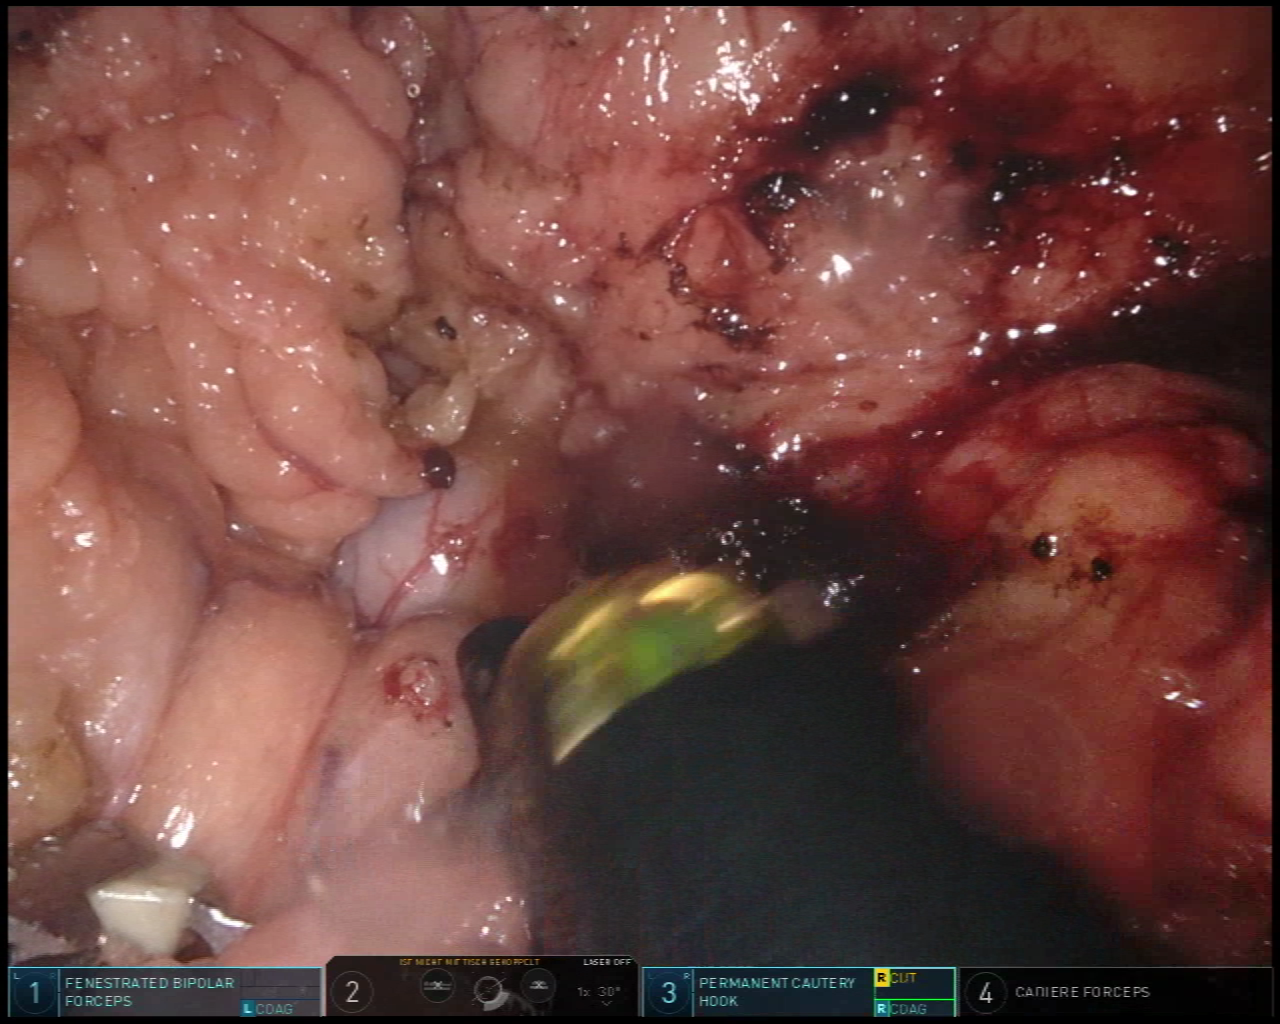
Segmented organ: stomach
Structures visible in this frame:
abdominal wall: no
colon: no
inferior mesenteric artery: no
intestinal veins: no
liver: no
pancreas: no
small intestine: no
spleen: no
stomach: yes
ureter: no
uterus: no
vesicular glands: no